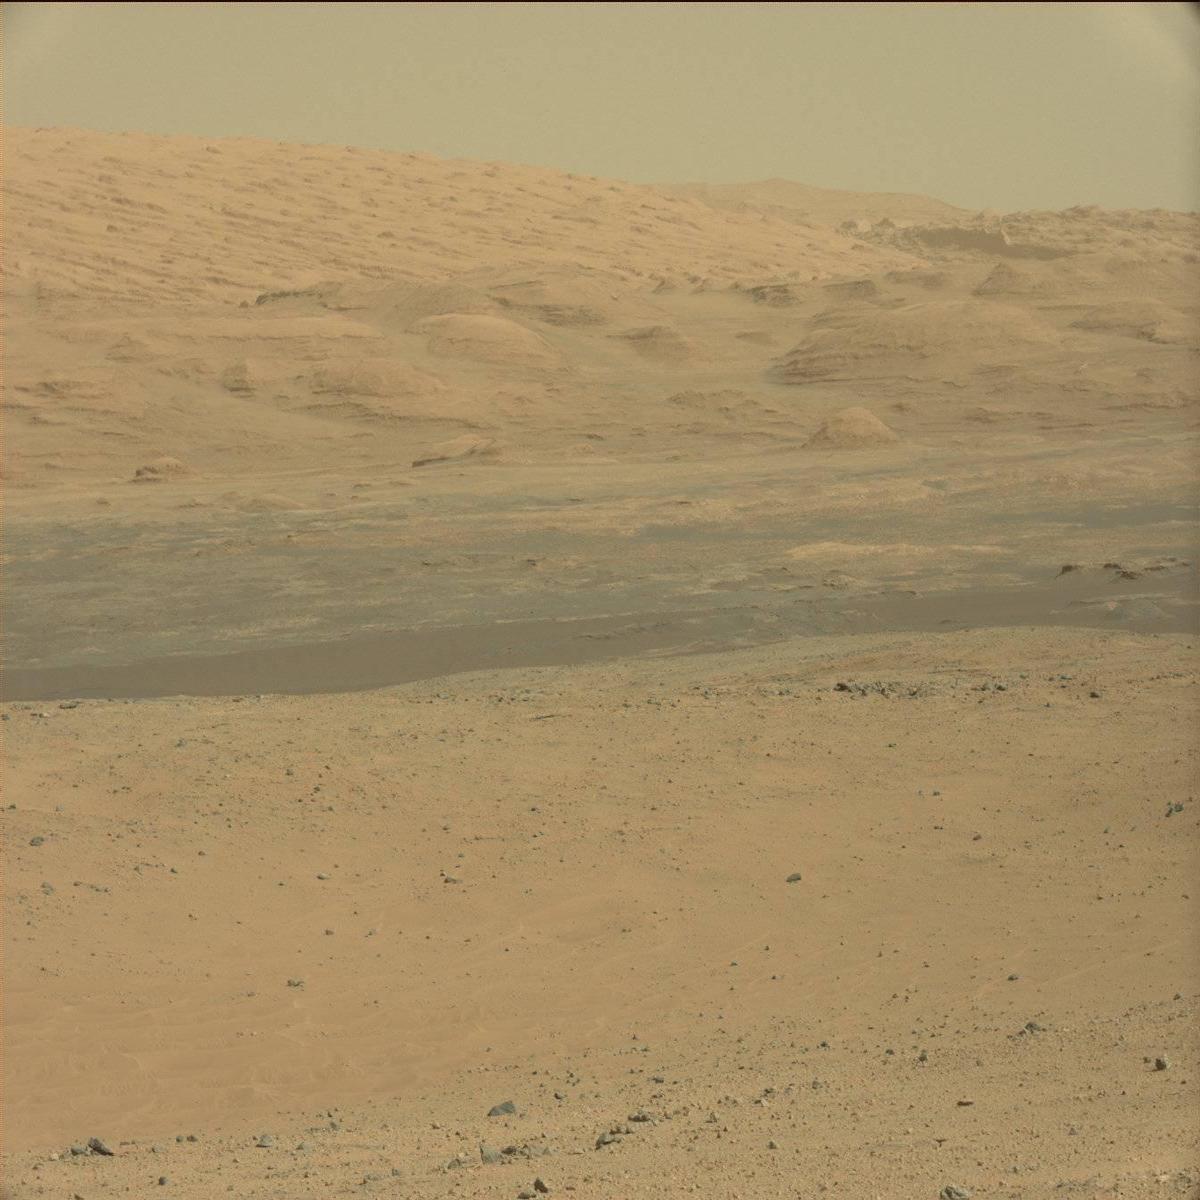
Terrain classes present: Bedrock, Ridge, Sand / Soil, Sky